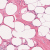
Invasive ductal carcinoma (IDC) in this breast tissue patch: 0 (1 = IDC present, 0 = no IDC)